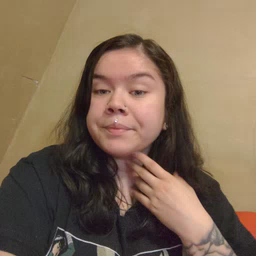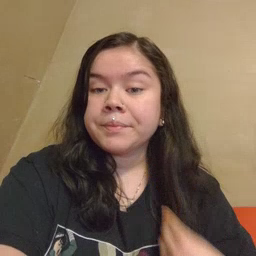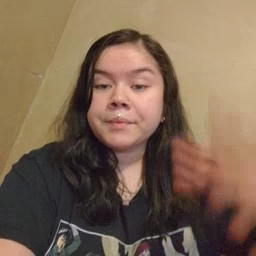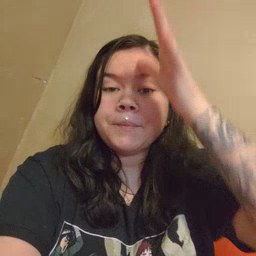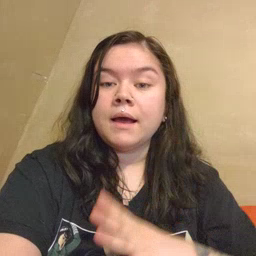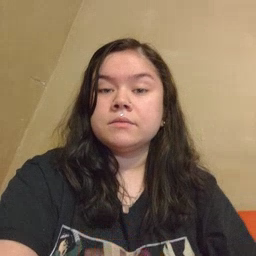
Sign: man